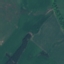
Label: Pasture